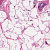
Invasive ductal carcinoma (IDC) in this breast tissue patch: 0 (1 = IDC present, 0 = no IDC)